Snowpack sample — Loveland Pass, Silver Plume, Colorado, USA (1/12/25, 11:40 AM MST)
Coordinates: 39.66, -105.88
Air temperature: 7 °F
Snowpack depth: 140 cm
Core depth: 10 cm
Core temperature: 41 °F
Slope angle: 11°, slope face: 30°
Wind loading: high
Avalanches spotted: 2
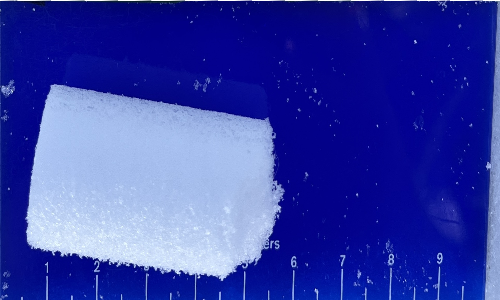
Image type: core
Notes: Pilot using slightly modified coring method that took too large segment for snow profile picturing, advised not to use in higher level models. Two avalanche on south face nearby, partially cloudy with light snow in the last 24 hours. Lots of wind loading on eastern features.